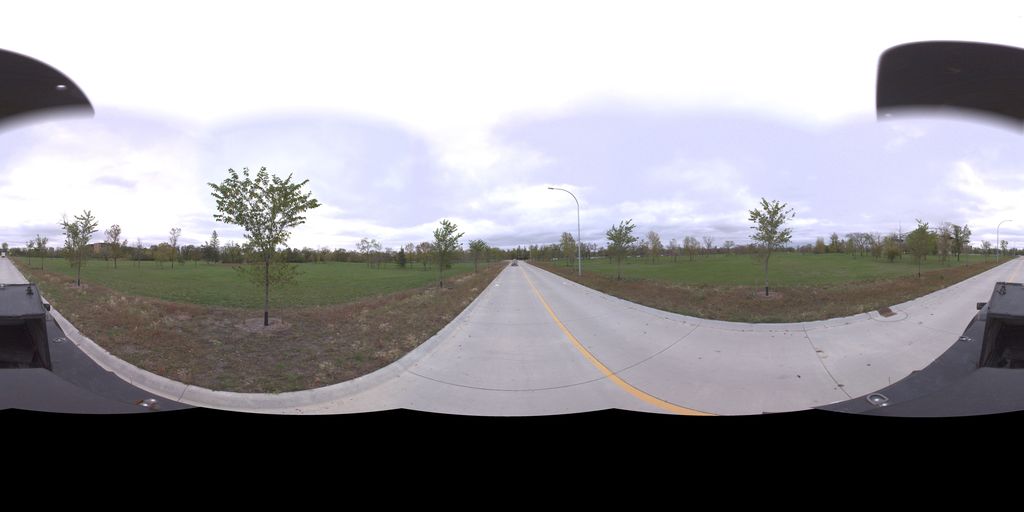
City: winnipeg